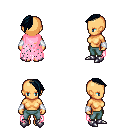
a pixel art fantasy rpg character, female body template, human, tanned skin, pink tattered cape, teal pants, raven long mohawk hairstyle, white cloth bracers, metal boots, four views (front, back, left, right), 2x2 character sprite sheet, small pixel art, hard edges, no anti-aliasing